Interaction volume radius: 5 \u00c5
Interaction volume height: 20 \u00c5
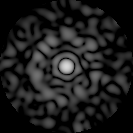
Disorder parameter: 0.8356